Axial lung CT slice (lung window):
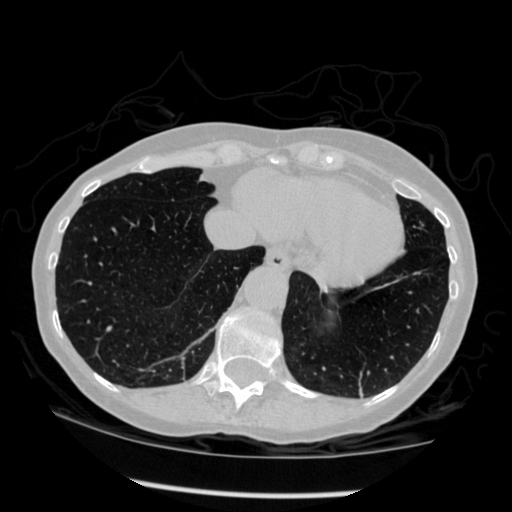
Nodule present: no